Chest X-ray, AP view. Patient: 65 years old, sex F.
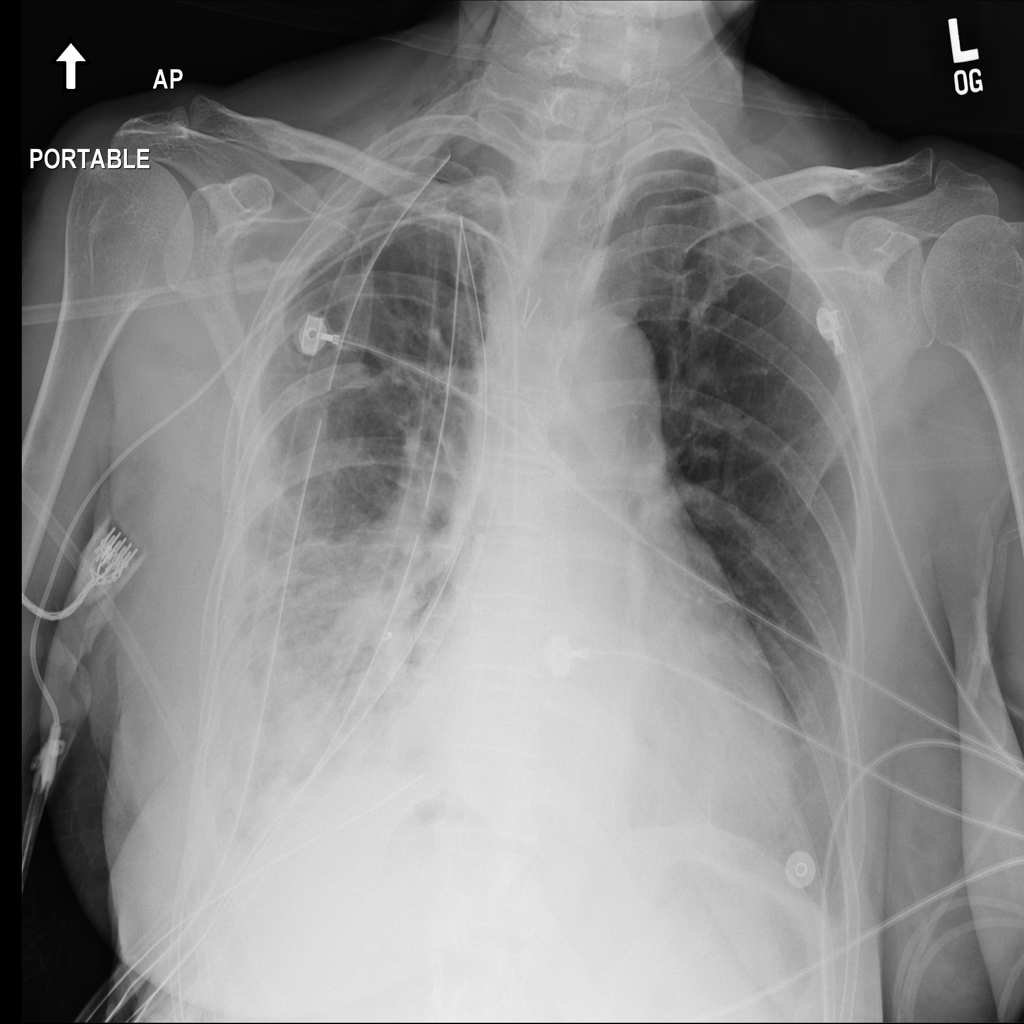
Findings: No Finding